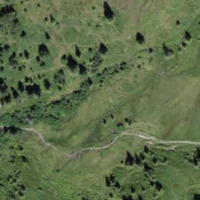
EUNIS habitat code: 23
Species observed at this site:
Parnassia palustris